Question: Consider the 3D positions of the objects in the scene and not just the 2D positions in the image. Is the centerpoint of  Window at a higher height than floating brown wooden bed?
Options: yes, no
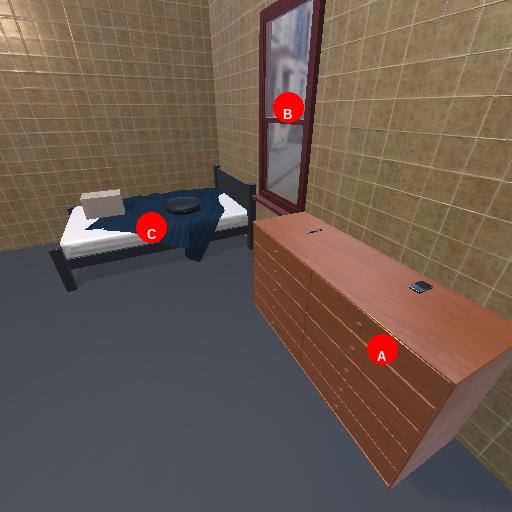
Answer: yes